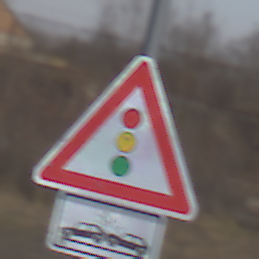
Verkehrszeichen: Lichtzeichenanlage
Zusatzzeichen unten: Entfernungsangaben2
Umgebung: Outdoor, Suburban
Tageszeit: SunriseSunset
Wetter: PartlyCloudy
Licht: Natural
Jahreszeit: Winter
Kontrast: MediumContrast